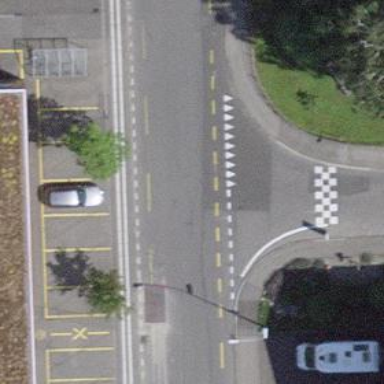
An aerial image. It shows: Road with "give way" sign.